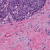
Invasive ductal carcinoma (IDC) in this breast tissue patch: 1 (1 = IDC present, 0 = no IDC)